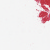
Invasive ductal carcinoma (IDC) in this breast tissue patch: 0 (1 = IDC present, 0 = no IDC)